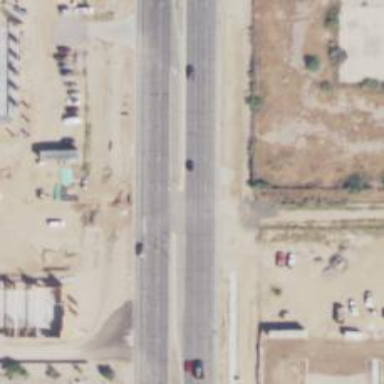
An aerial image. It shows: Primary link road with asphalt surface.